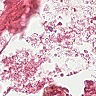
Metastatic tissue present: no